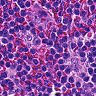
Metastatic tissue present: no